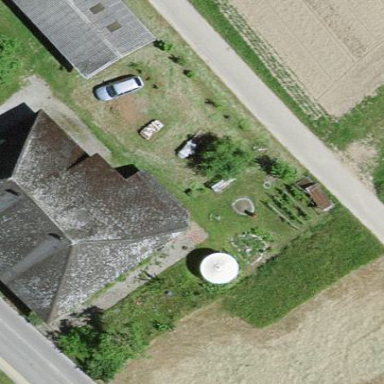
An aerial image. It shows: Farm building.